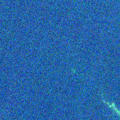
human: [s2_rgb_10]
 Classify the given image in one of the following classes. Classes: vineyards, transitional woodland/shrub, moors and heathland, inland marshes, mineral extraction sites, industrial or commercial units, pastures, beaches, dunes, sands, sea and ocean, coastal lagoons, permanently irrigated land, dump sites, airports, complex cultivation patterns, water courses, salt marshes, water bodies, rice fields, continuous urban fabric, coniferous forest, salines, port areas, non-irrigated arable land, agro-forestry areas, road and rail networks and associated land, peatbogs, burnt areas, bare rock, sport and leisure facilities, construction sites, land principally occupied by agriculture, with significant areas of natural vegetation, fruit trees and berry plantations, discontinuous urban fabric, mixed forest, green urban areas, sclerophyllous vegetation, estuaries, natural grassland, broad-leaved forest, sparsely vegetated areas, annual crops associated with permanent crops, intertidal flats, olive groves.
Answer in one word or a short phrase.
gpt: sea and ocean